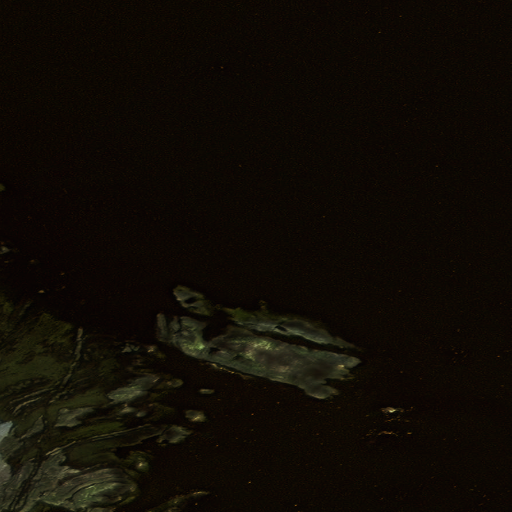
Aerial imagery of cape in Alaska named Lookout Point containing only unknown